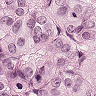
Metastatic tissue present: yes